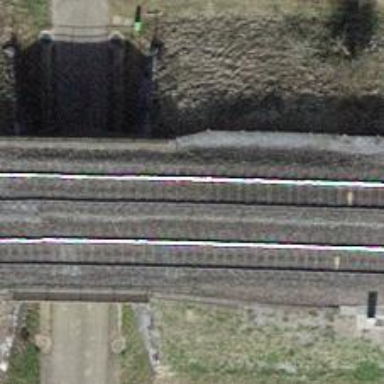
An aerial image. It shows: Railway bridge with electrified tracks and single rail.